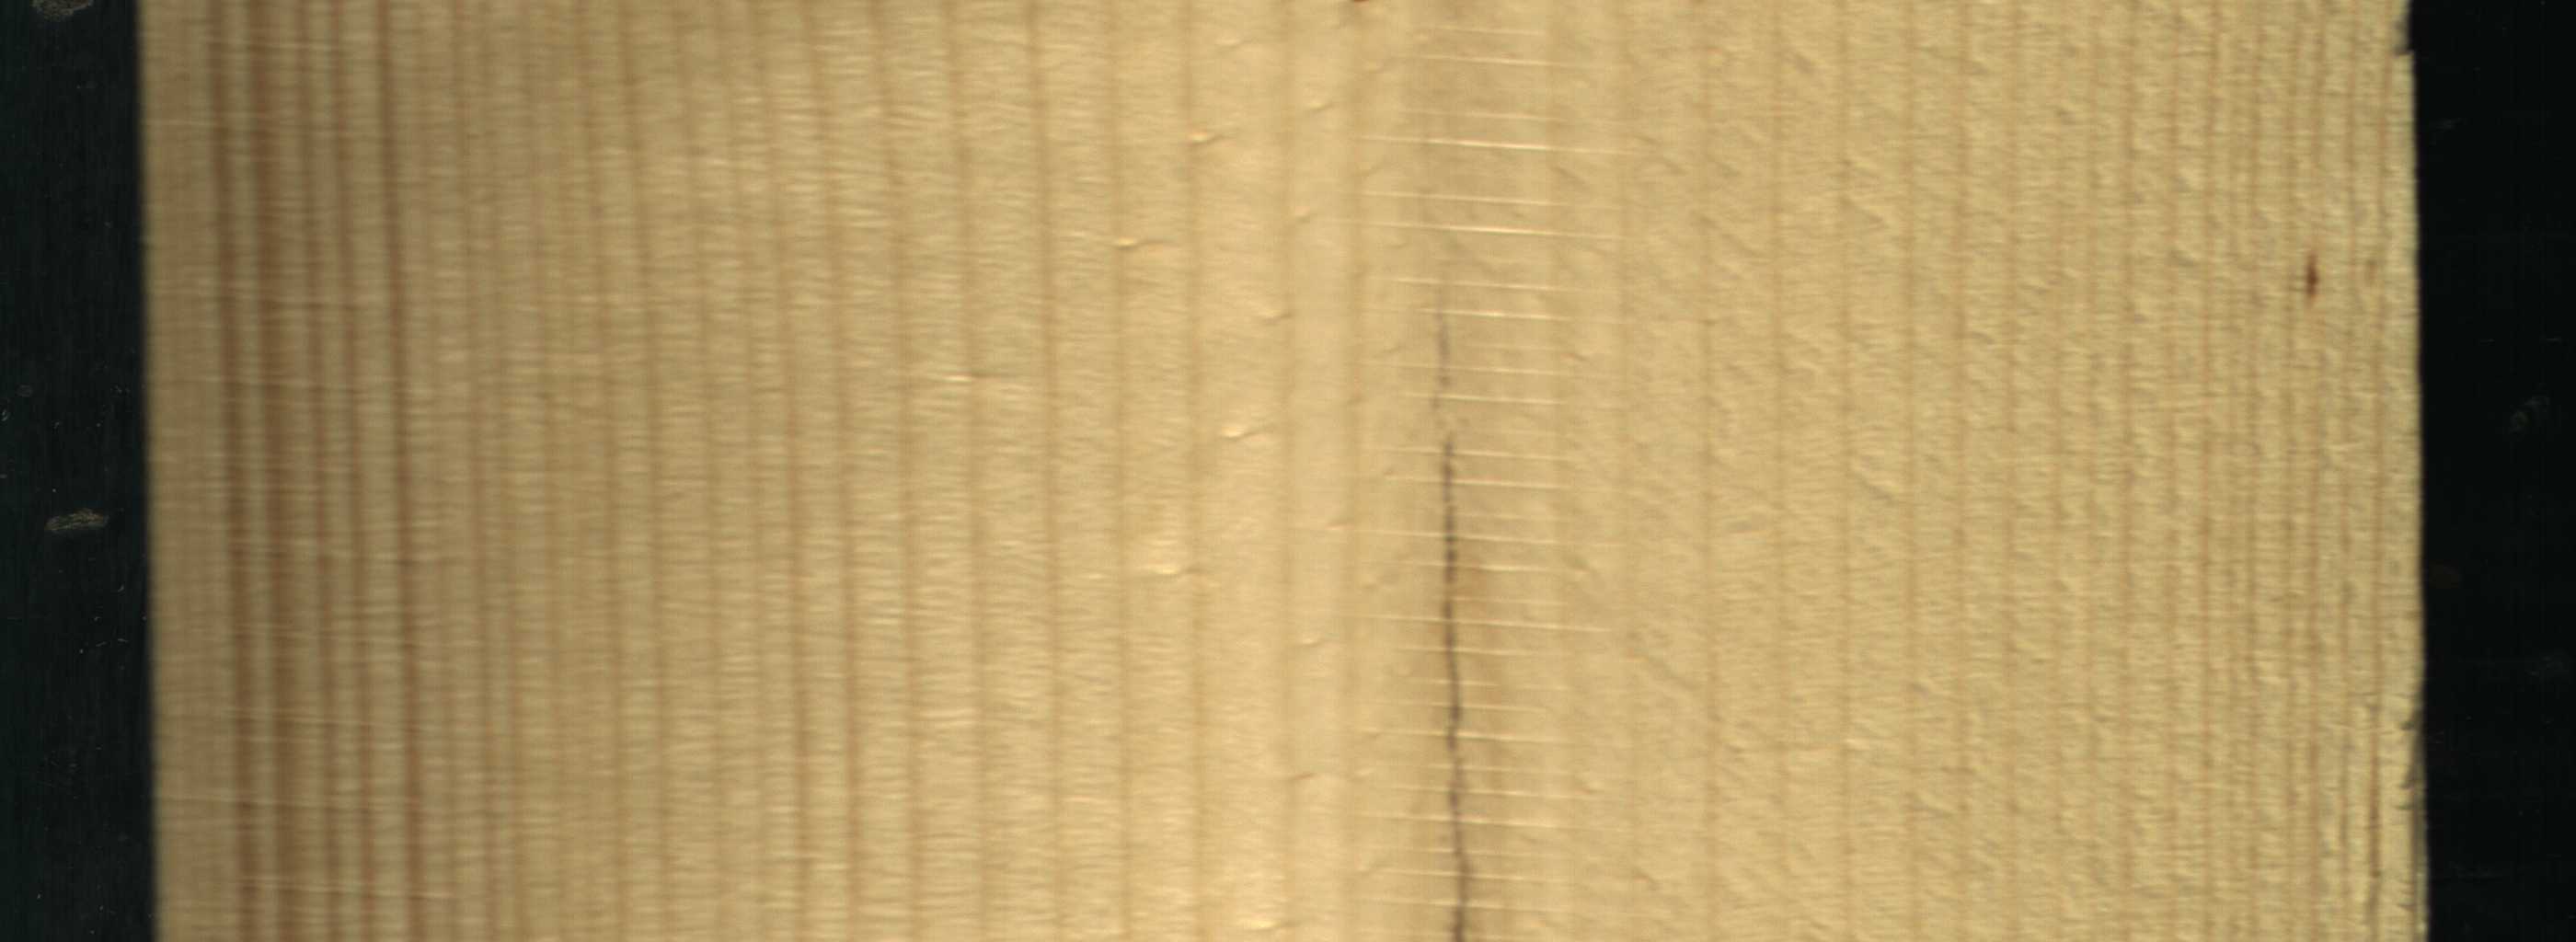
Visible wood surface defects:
Crack